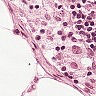
Metastatic tissue present: no